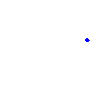
Particle: kaon